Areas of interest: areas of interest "Northeast Agricultural University Swimming Hall"
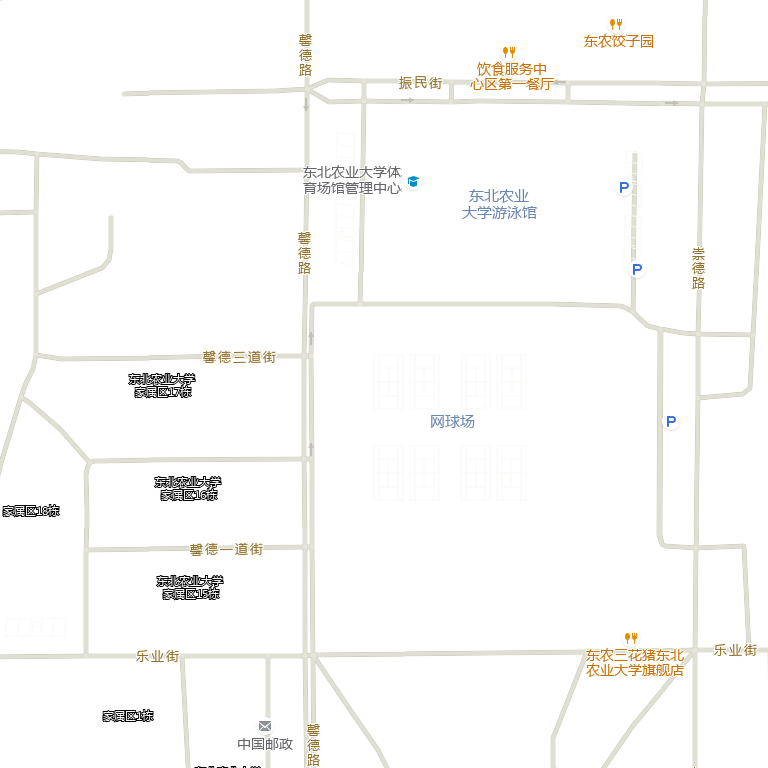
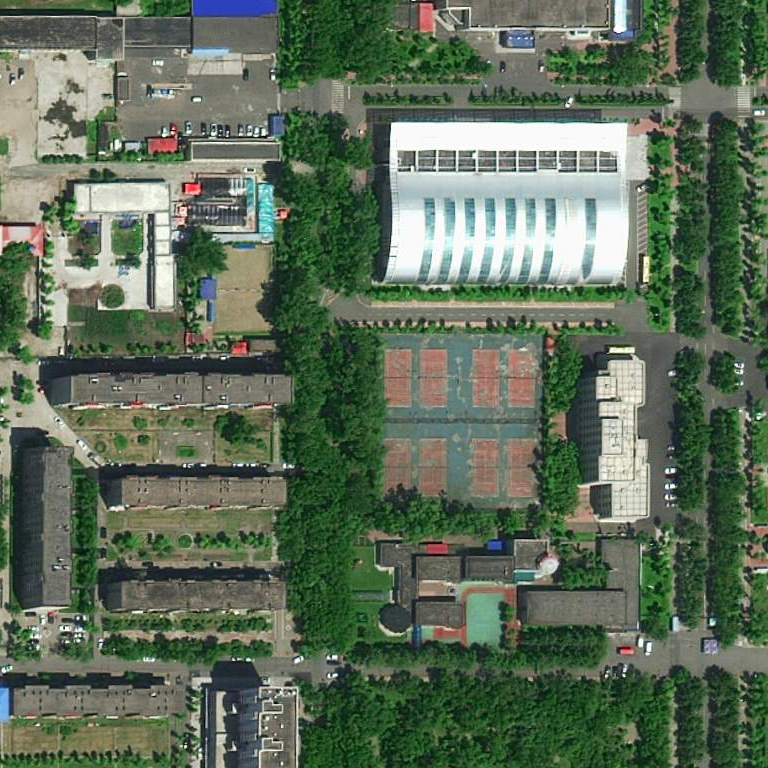